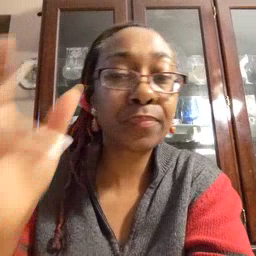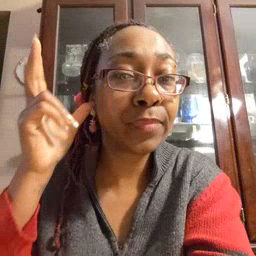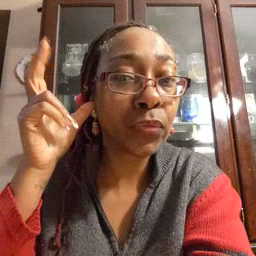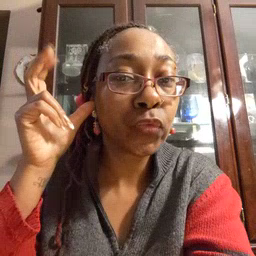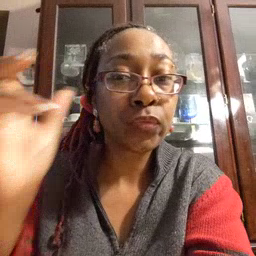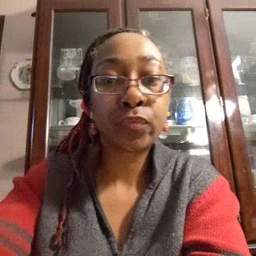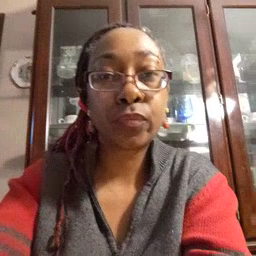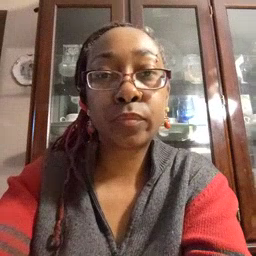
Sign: hear